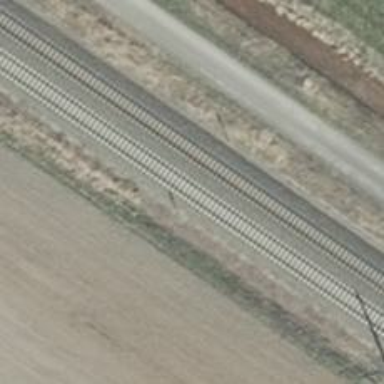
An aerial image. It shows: Railway signal.